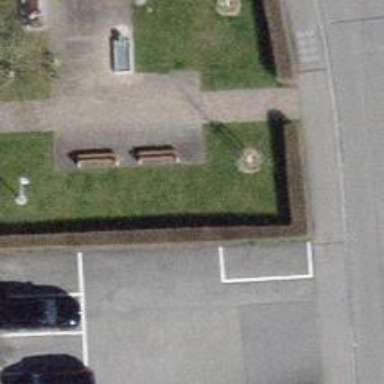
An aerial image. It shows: Bench.